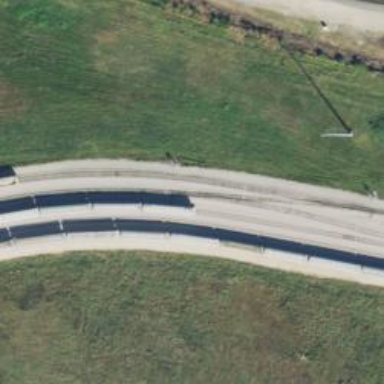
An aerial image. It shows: Railway yard in service.